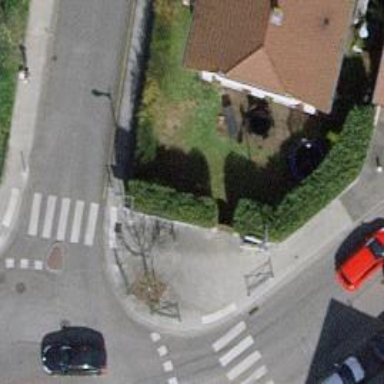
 equipped with anchors for securing bicycles."